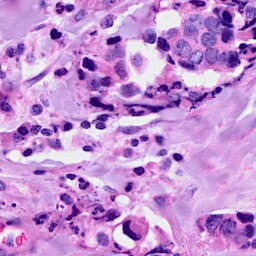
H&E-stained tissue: Breast